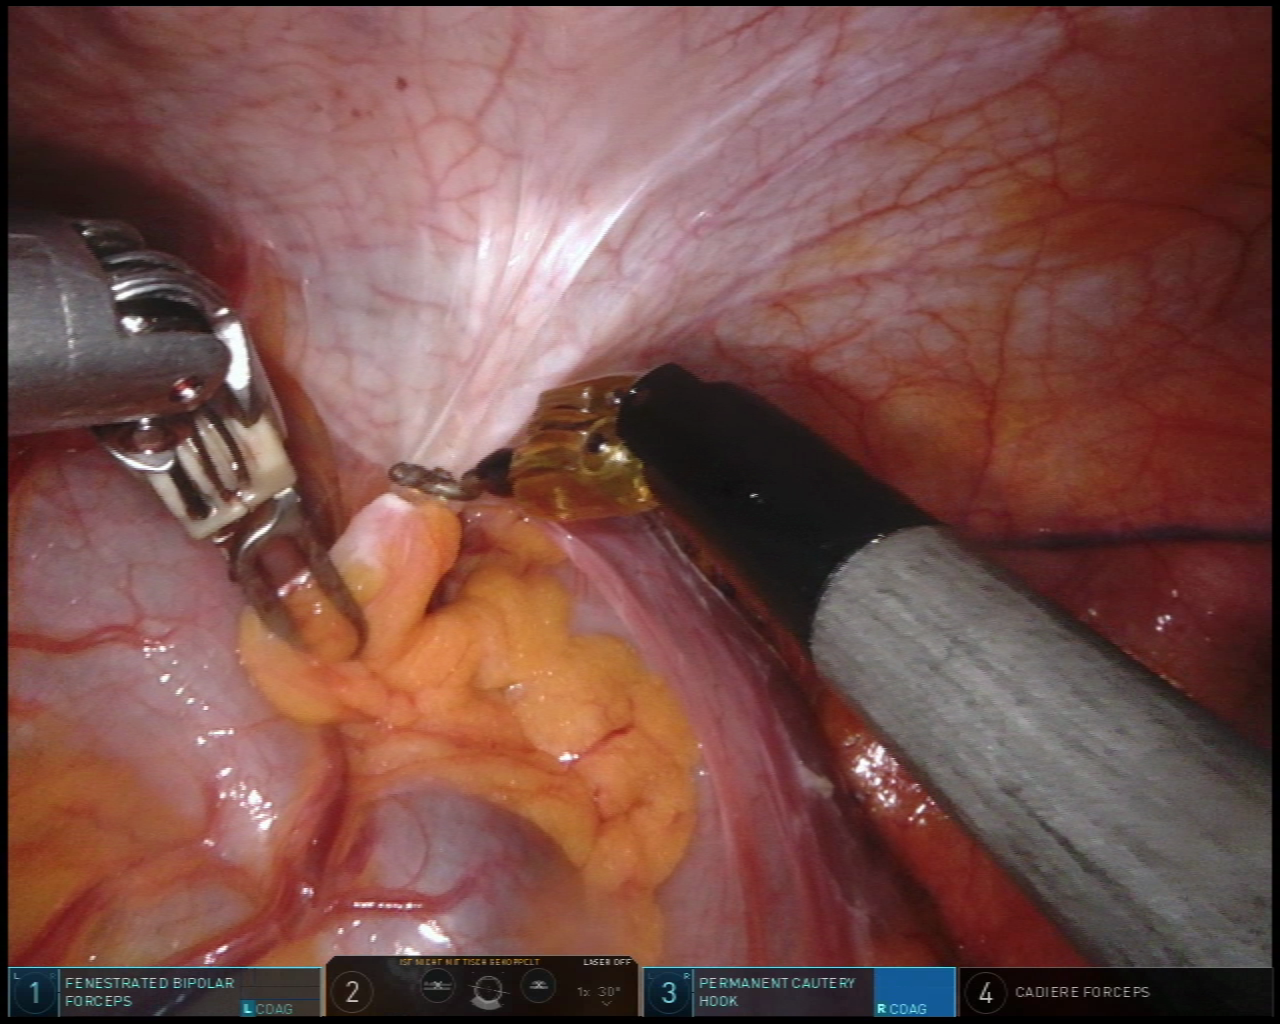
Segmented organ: abdominal_wall
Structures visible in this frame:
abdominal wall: yes
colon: yes
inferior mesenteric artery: no
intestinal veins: no
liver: no
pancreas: no
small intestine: no
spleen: no
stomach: yes
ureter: no
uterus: no
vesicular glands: no